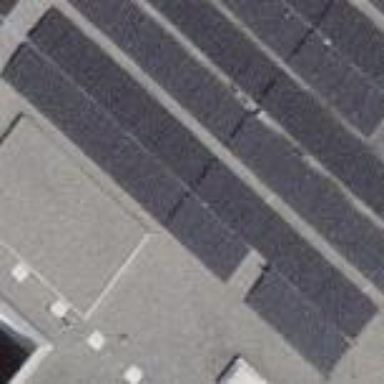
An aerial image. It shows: Solar power generator.